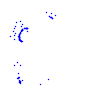
Particle: proton